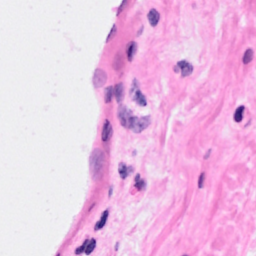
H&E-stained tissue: Breast